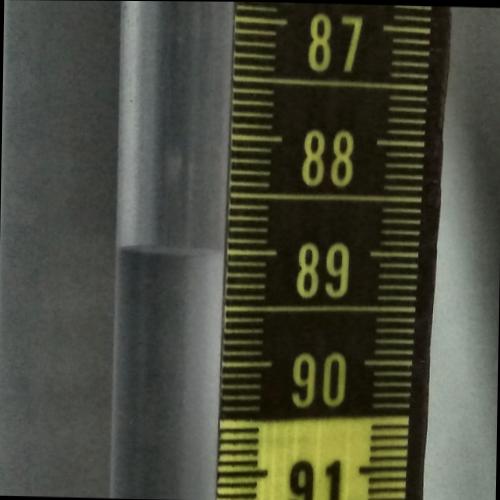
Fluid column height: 89.0 cm